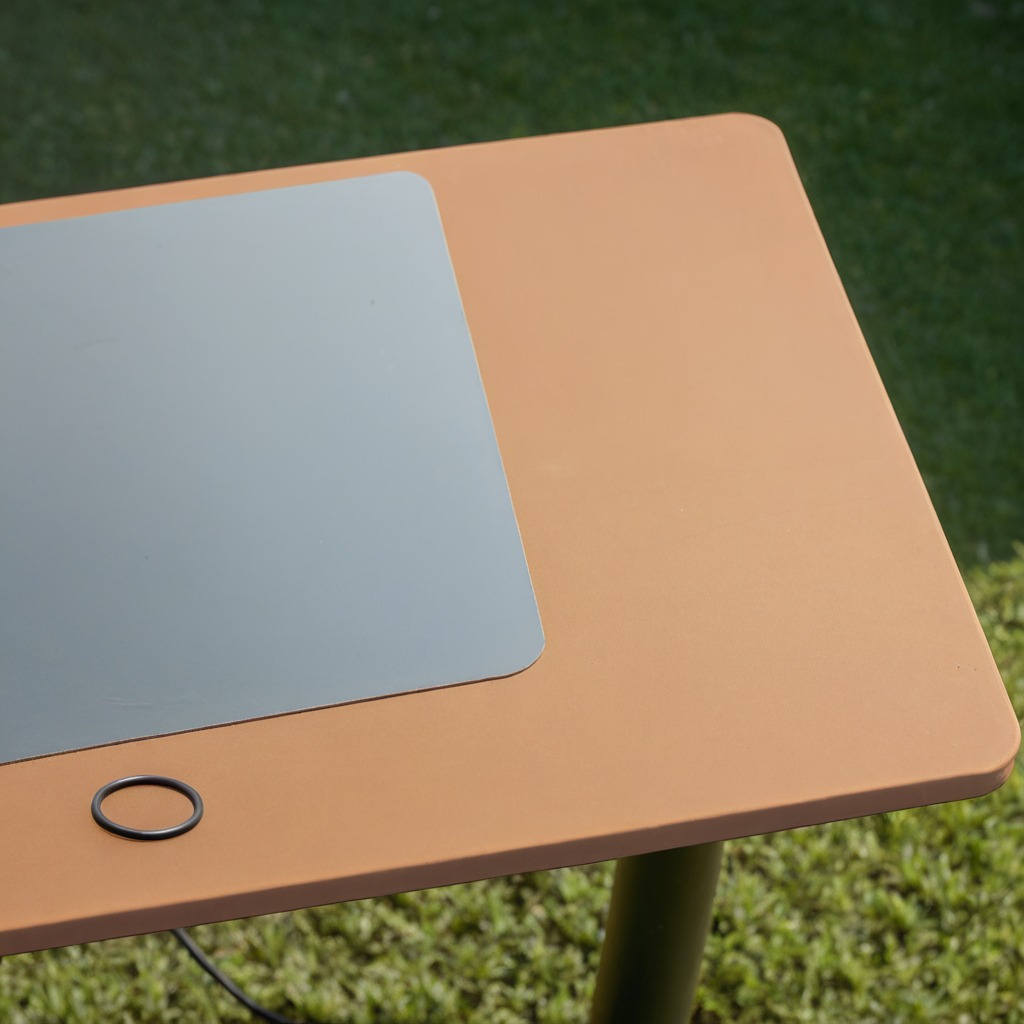
A rubber O-ring is lying on the textured surface.